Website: bh-photo
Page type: cart
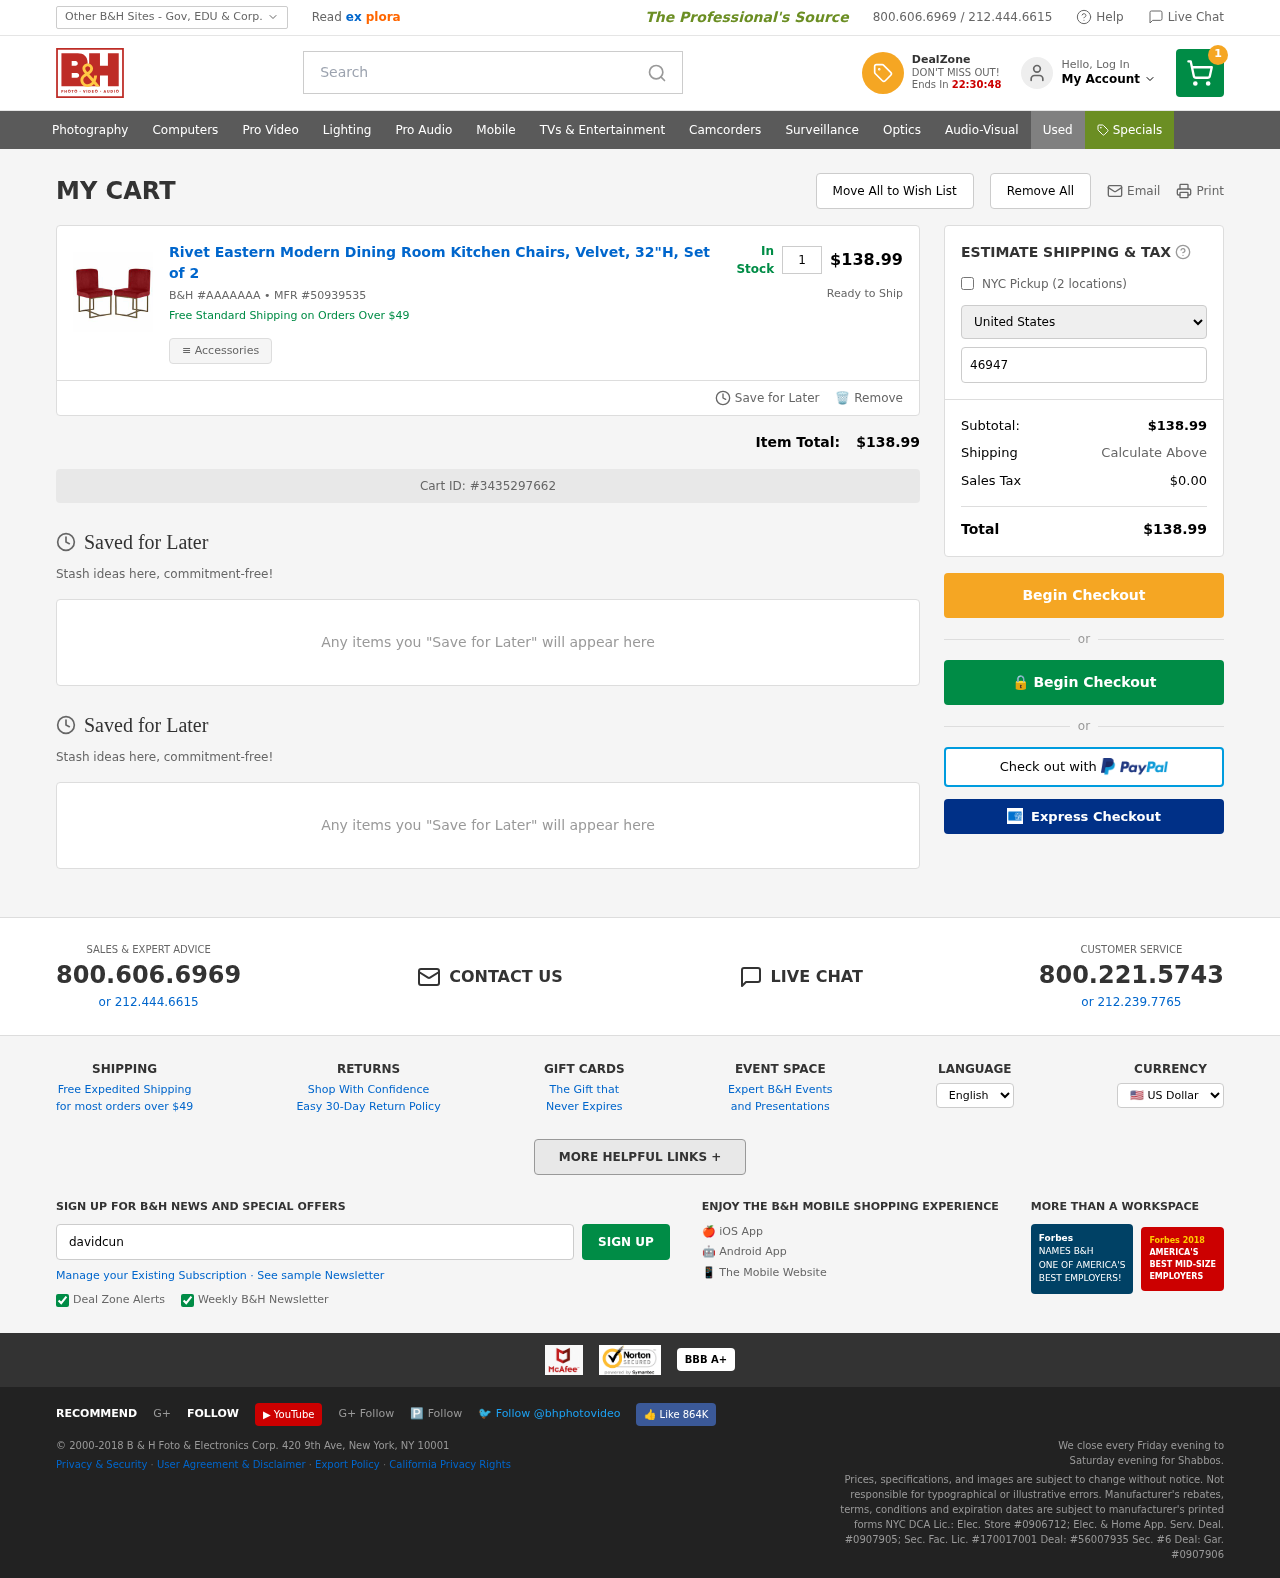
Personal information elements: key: PII_COUNTRY
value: United States
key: PII_EMAIL
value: davidcunningham@hotmail.com
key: PII_POSTCODE
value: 46947
Product elements: key: PRODUCT1_NAME
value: Rivet Eastern Modern Dining Room Kitchen Chairs, Velvet, 32"H, Set of 2
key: PRODUCT1_QUANTITY
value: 1
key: PRODUCT1_SKU
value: AAAAAAA
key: PRODUCT1_MFR
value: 50939535
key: PRODUCT1_SUBTOTAL
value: $138.99
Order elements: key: ORDER_NUM_ITEMS
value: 1
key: ORDER_SUBTOTAL
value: $138.99
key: ORDER_ID
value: #3435297662
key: ORDER_TAX
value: $0.00
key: ORDER_TOTAL
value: $138.99
Search elements: key: HEADER_SEARCH
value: Search